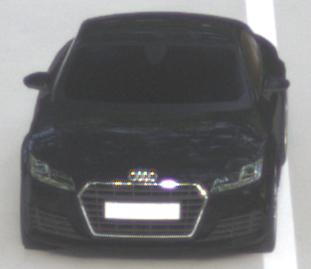
Make: Audi
Model: TT Coupé 1.8 TFSI
Detailed model: TT (8S) Coupé
Model produced from: 2015/08
Model produced until: 2018/06
Doors: 3
Color: black
Road condition: wet road
Daytime: morning or afternoon
Contrast: low contrast